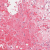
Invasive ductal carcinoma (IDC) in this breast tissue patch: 0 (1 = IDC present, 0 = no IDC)